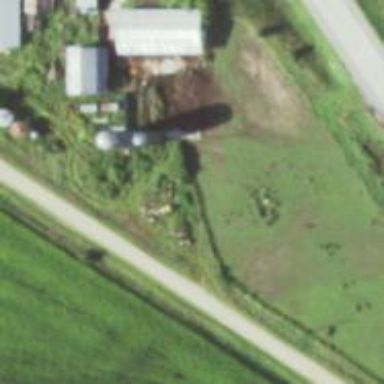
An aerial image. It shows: Silo.